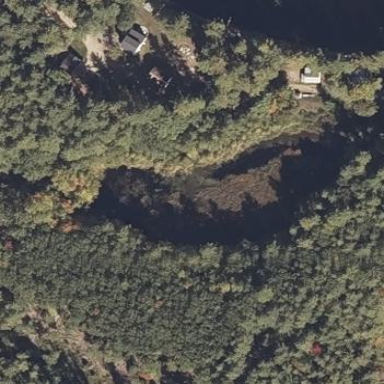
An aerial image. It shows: Pond with natural water.